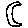
Label: moon